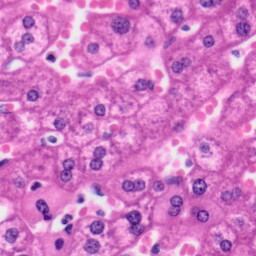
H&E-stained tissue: Liver